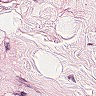
Metastatic tissue present: no